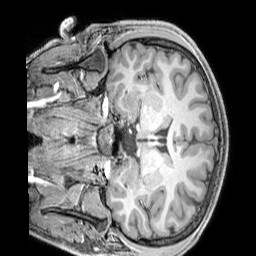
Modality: T1w
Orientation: coronal
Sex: male
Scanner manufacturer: siemens
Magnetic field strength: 3 T
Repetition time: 2.3 s
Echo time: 0.00226 s